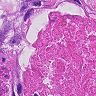
Metastatic tissue present: yes